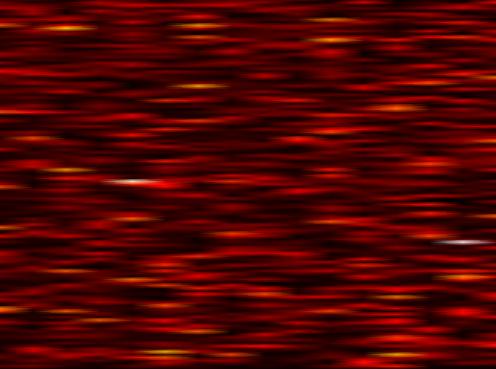
Label: OFDM